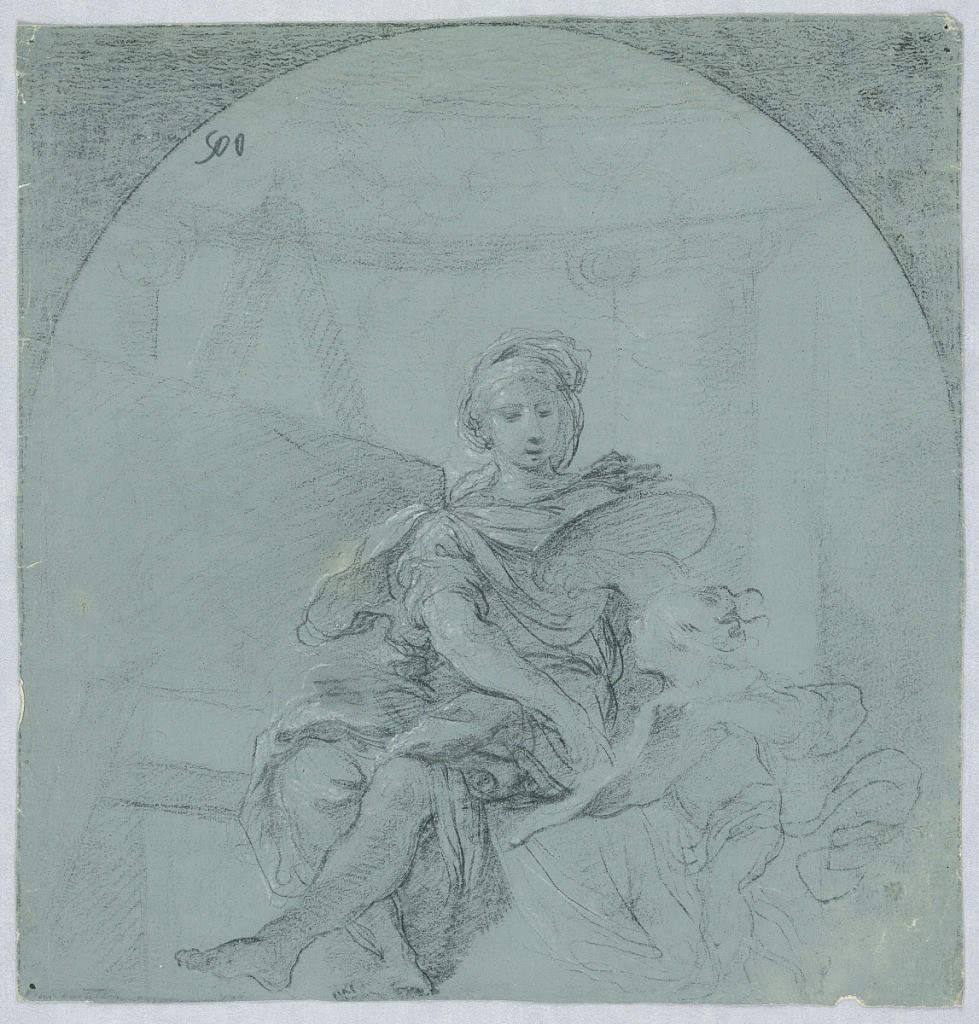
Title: Design for Allegory of Painting
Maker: Giacomo Zampa, Italian, 1731 - 1808
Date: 1775–1800
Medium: Black, white crayon on paper
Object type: Drawing
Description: Vertical rectangle showing a female painter beside an easel, pointing at a sheet of paper brought to her by a child or putto. A colonnade is shown in the background. Above is outlined as a niche.